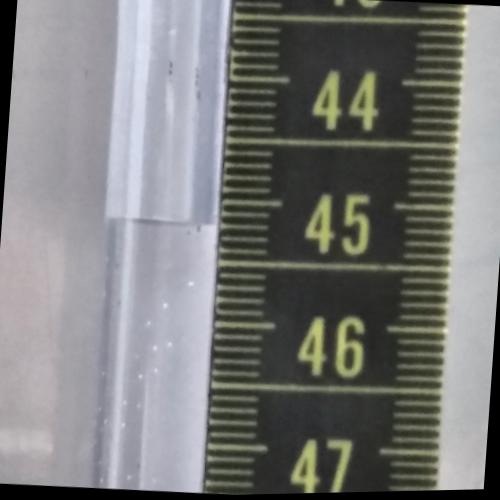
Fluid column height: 45.2 cm